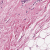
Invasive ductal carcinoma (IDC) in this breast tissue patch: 0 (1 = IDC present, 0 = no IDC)